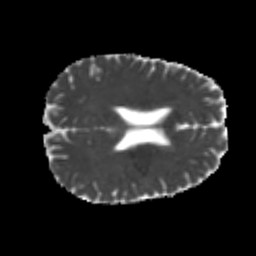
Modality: MD
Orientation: axial
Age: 21
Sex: male
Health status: healthy
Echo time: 0.074 s